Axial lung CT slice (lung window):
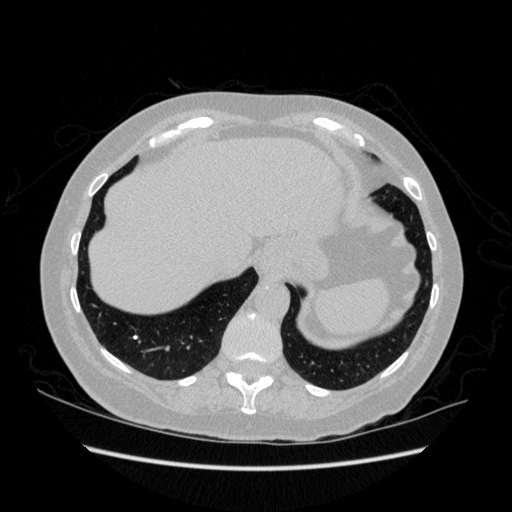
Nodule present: no